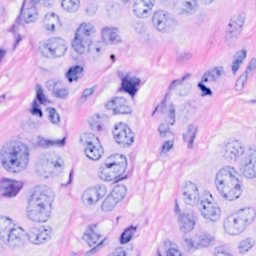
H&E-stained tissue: Breast